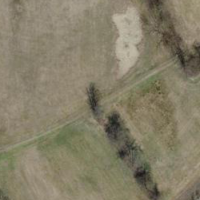
EUNIS habitat code: 23
Species observed at this site:
Acrocephalus palustris
Pholidoptera griseoaptera
Tettigonia viridissima
Ruspolia nitidula
Pseudochorthippus parallelus
Roeseliana roeselii